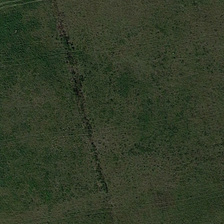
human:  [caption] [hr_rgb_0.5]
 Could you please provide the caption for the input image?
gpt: it is a piece of green meadow .

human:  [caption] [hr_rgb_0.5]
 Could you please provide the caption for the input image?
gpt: it is a piece of green meadow .

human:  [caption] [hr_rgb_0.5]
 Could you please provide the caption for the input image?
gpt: it is a piece of green meadow .

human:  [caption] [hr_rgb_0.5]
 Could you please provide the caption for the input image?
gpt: it is a piece of green meadow .

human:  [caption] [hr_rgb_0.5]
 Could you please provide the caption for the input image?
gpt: it is a piece of green meadow .